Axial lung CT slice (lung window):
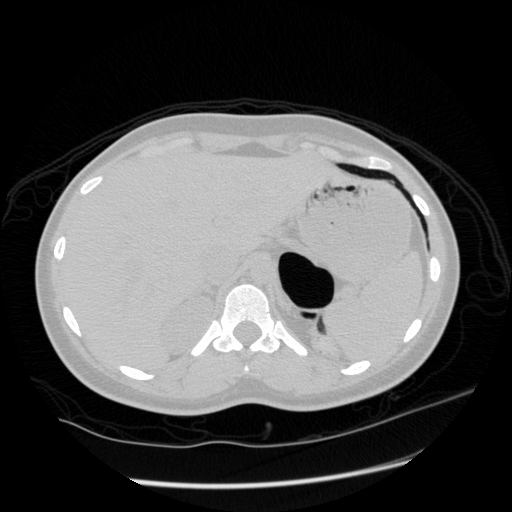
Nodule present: no